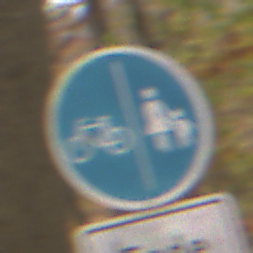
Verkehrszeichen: GetrennterRadUndGehwegRadwegLinks
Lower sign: HinweisDurchVerbaleAngabe2
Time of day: MorningAfternoon
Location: Outdoor (Nature)
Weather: Overcast
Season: Autumn
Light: Natural